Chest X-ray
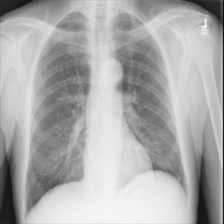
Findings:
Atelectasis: negative
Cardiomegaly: negative
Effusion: negative
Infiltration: negative
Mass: negative
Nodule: negative
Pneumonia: negative
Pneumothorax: negative
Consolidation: negative
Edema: negative
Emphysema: negative
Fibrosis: negative
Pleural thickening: negative
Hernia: negative